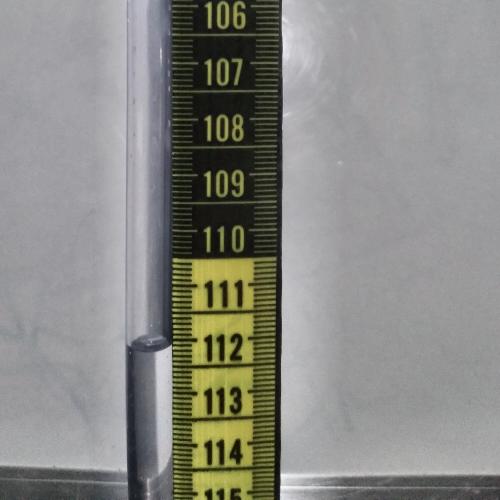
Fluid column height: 112.1 cm